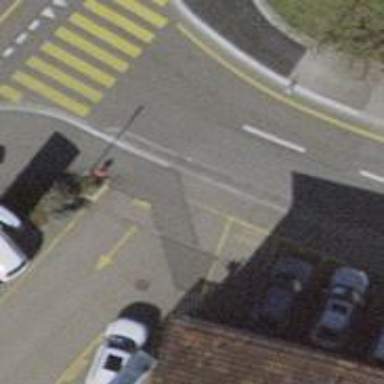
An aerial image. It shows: Unmarked crossing with traffic calming table on the road.